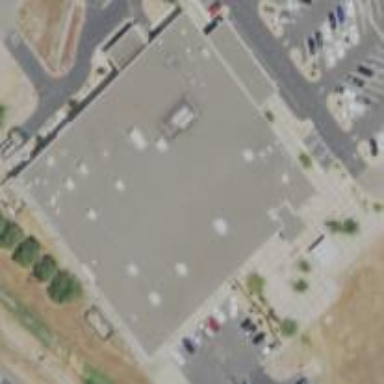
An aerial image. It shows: Commercial building that serves as hospital.